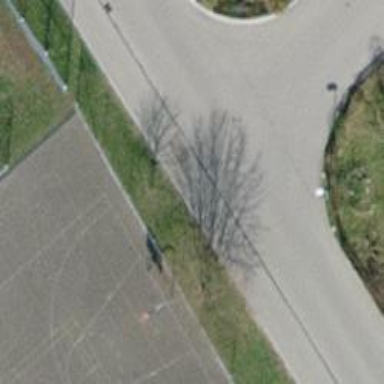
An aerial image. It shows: Residential road with asphalt surface and no sidewalks.